Question: Basically I want the same behavior that occurs when, on your iPhone, you go to Settings -> General -> About -> Name.
Notice that when you click on "Name", a new view appears prompting you to enter the name; and the text field is directly "selected" -- in other words, the keyboard directly pops up, without waiting for you to tap on the text field.
What I have now is a screen with a Table View that looks like this:

This screen is linked using the Storyboard segues to the rest of my interface. It works fine, but the text field doesn't directly get focus. I have to tap on it every time to make the keyboard appear.
How do I make the keyboard appear directly? Do I have to use code, or is there a way to do it in the Storyboard editor?
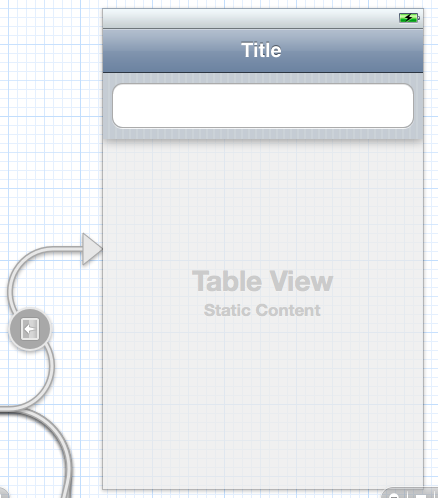
Answer: I don't think there is a way to do this using storyboard only, but the way to do it in code is fairly easy. When your view loads, send a 'becomeFirstResponder' message to your text field.
'''
- (void)viewDidLoad
{
[super viewDidLoad];
[self.myTextField becomeFirstResponder];
}
'''